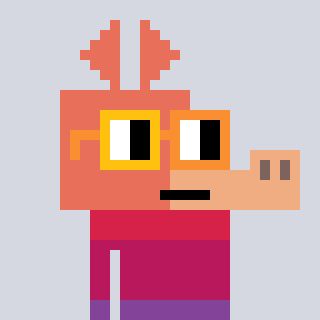
a pixel art character with square yellow and orange glasses, a aardvark-shaped head and a bege-colored body on a cool background